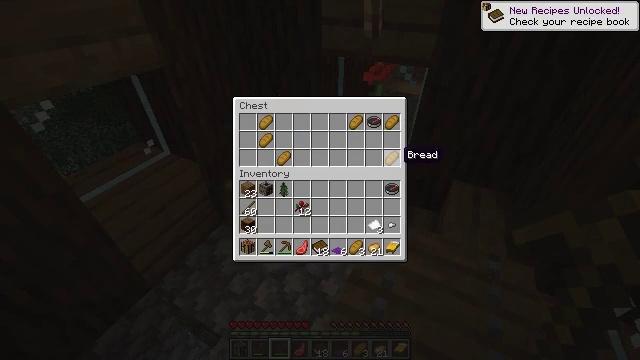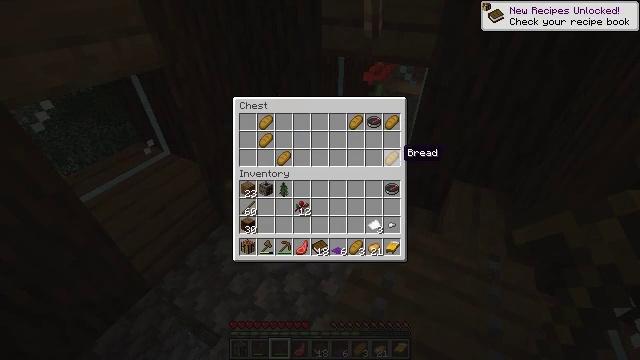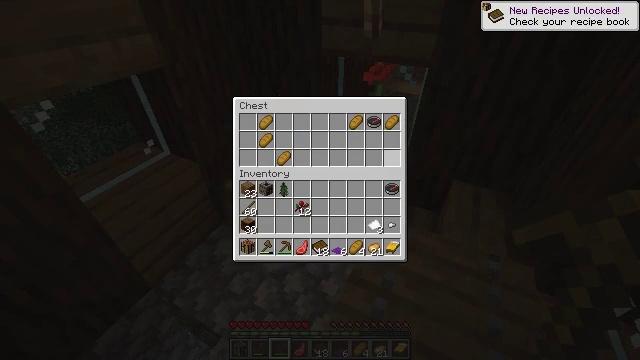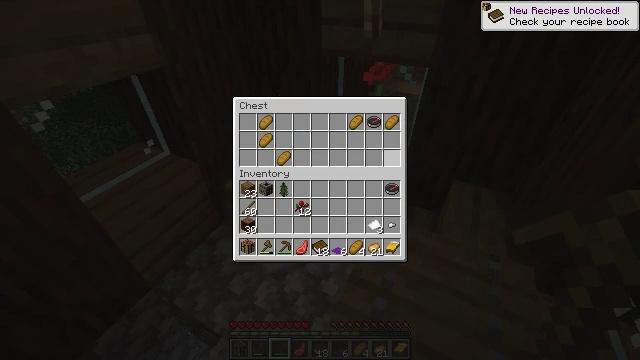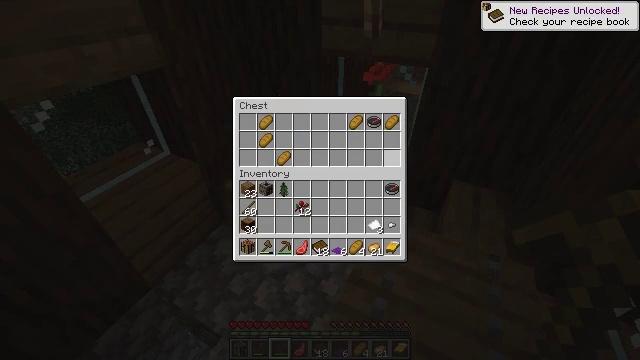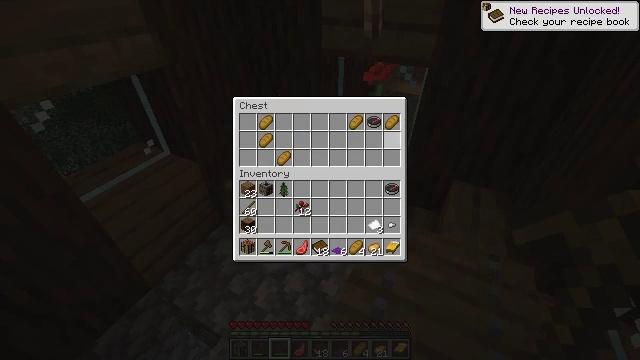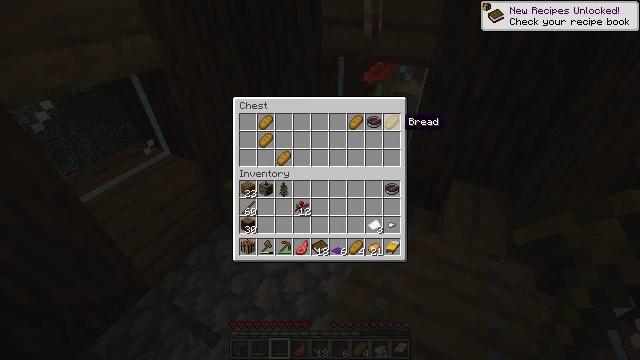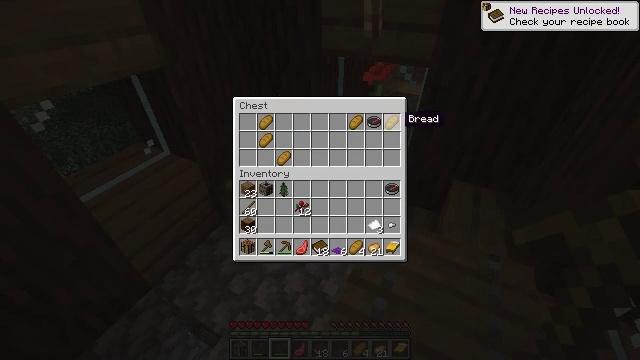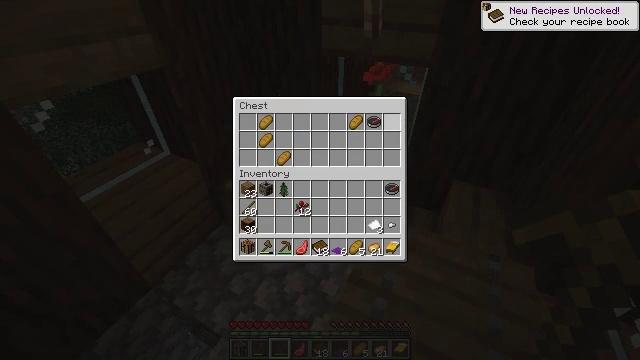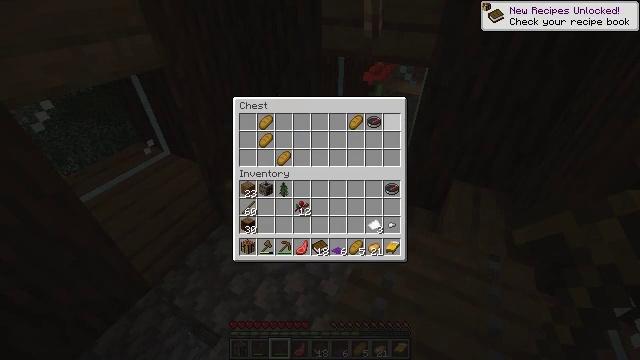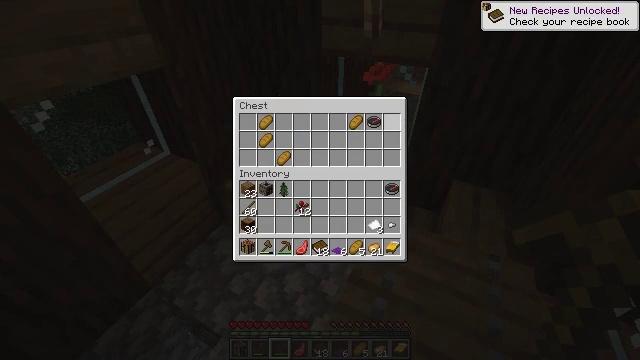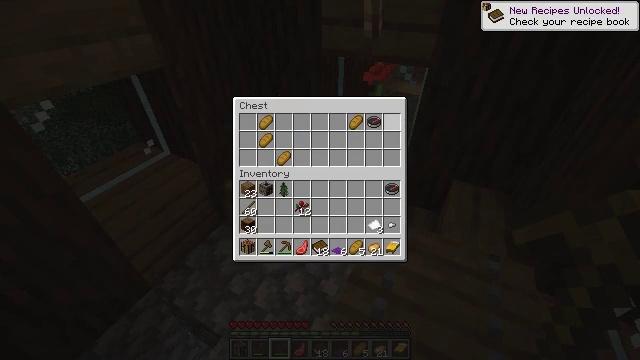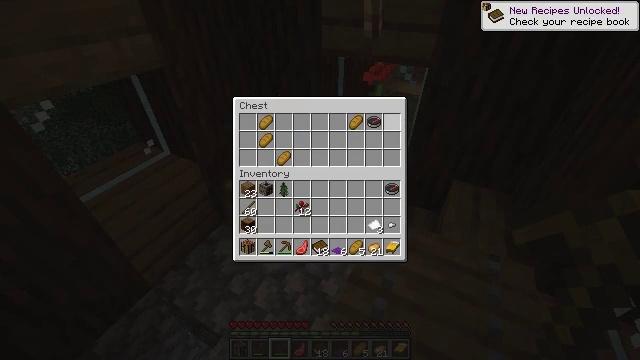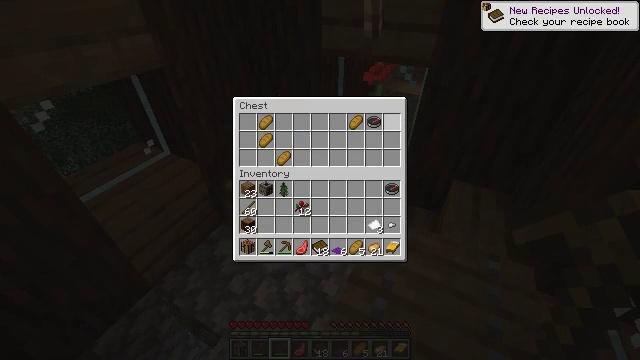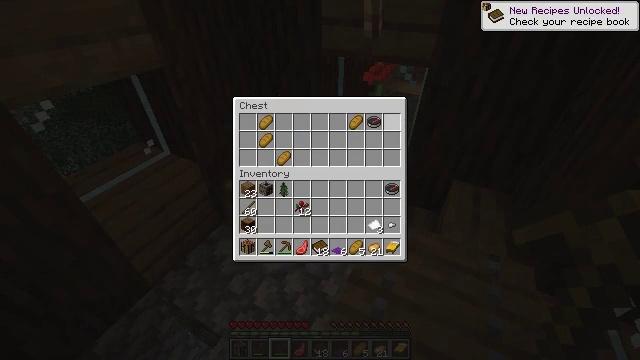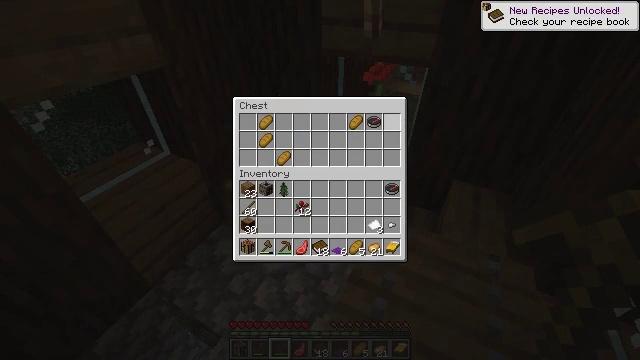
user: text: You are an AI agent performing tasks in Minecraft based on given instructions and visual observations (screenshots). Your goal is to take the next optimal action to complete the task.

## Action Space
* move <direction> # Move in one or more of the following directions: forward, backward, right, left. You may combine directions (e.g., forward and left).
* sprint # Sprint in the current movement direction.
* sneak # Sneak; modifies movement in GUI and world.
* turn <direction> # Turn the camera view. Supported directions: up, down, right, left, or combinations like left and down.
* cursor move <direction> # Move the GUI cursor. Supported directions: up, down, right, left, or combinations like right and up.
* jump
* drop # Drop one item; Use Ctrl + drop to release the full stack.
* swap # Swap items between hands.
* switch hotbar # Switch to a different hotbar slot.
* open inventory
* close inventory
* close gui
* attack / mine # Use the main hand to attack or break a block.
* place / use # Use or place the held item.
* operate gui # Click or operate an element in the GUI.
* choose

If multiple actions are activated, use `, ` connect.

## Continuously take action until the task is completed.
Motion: motion action
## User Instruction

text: Gather the purple carpet by attacking it.
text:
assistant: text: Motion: no_op
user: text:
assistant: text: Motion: sneak, operate gui
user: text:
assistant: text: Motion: sneak, operate gui
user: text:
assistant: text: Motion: sneak, cursor move up, operate gui
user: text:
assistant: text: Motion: sneak, cursor move up
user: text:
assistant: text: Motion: sneak
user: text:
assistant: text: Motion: sneak
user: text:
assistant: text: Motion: sneak, operate gui
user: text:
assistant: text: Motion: sneak, operate gui
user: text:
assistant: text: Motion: sneak
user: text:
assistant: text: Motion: sneak
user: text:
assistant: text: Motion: sneak
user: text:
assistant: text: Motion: sneak
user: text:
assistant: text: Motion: sneak
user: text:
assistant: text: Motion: sneak
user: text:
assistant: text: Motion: sneak, cursor move left
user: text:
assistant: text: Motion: sneak, cursor move left
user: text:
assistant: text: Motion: sneak, cursor move left
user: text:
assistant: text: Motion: sneak
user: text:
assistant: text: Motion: sneak
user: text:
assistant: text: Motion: sneak
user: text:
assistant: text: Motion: sneak, operate gui
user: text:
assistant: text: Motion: sneak, operate gui
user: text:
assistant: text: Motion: sneak, cursor move left
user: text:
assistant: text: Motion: sneak, cursor move left
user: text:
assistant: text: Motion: sneak, cursor move left and down
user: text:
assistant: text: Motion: sneak
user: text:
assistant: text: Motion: sneak, cursor move down
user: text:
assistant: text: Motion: sneak, cursor move down
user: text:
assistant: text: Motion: sneak